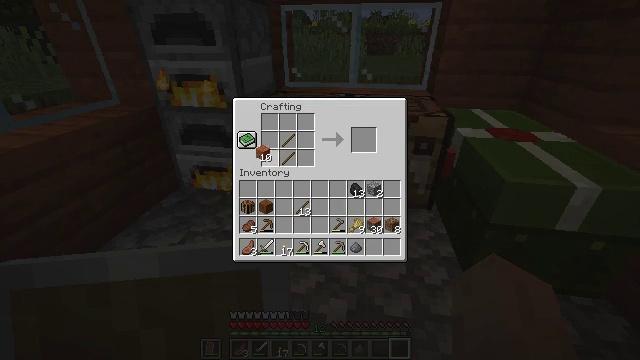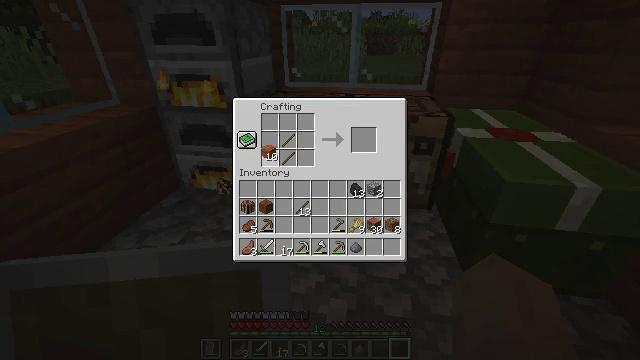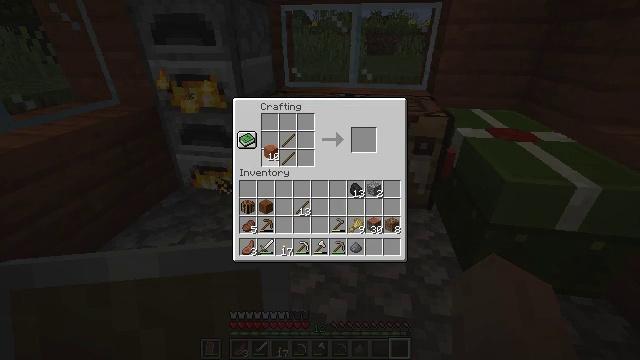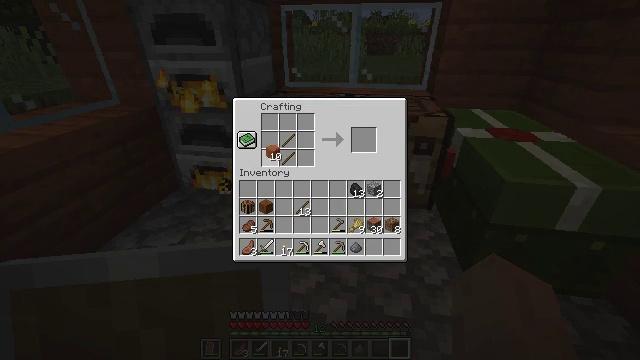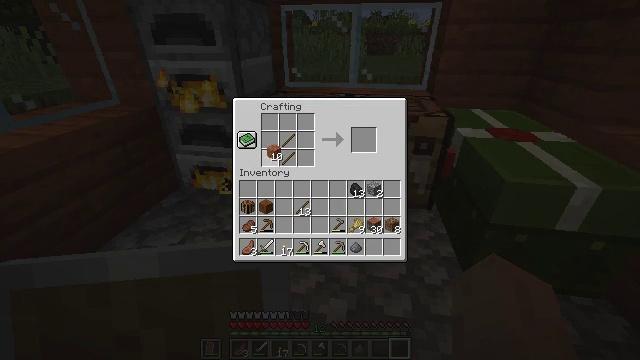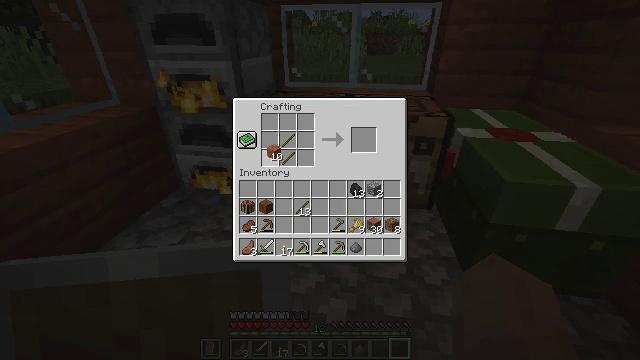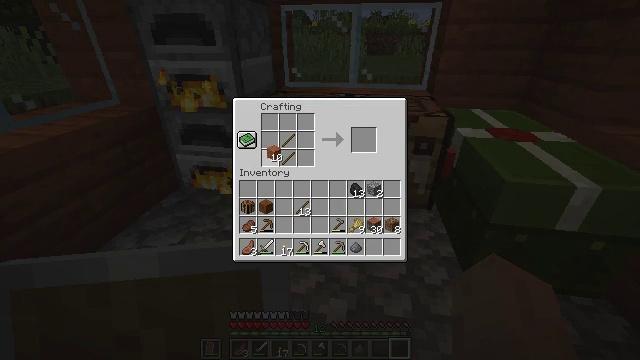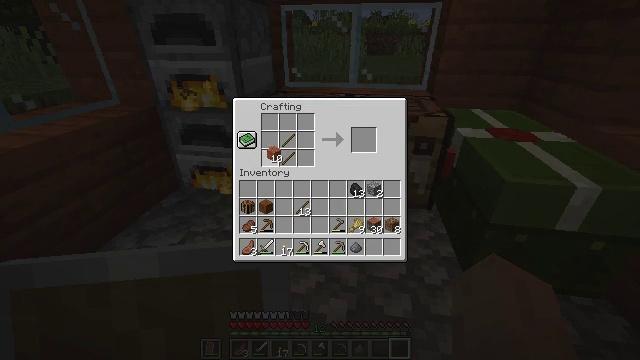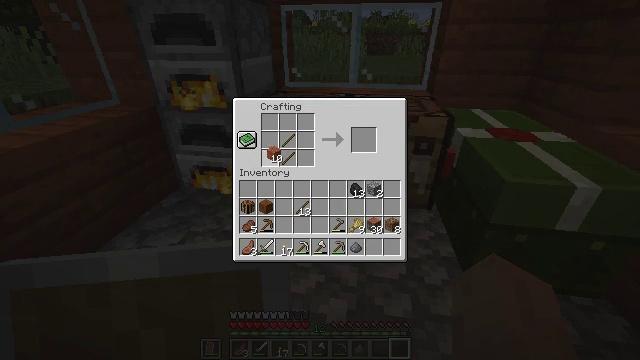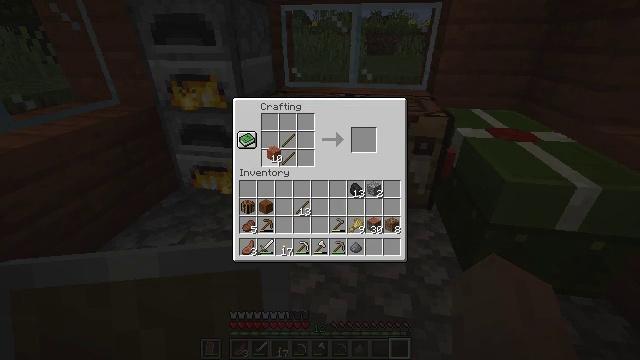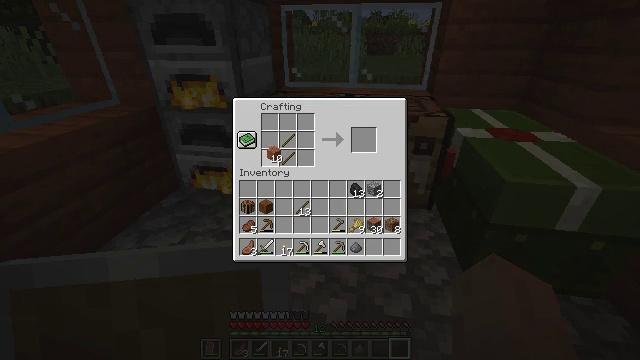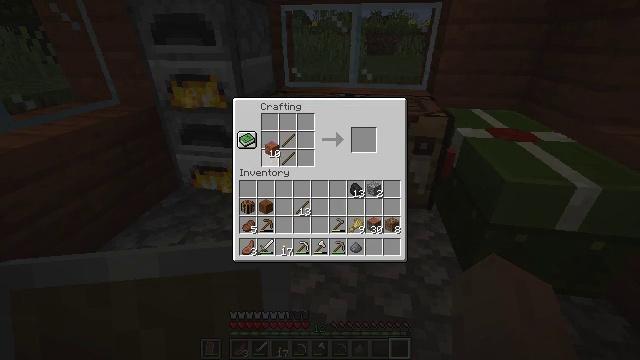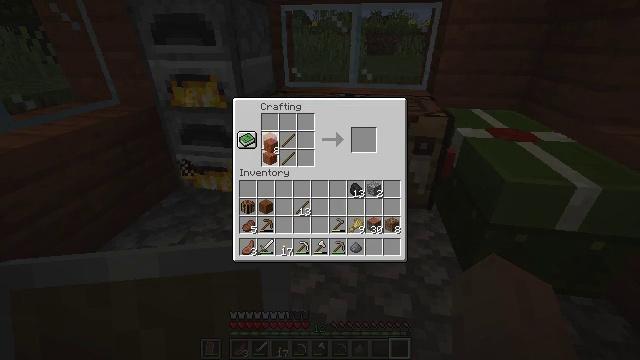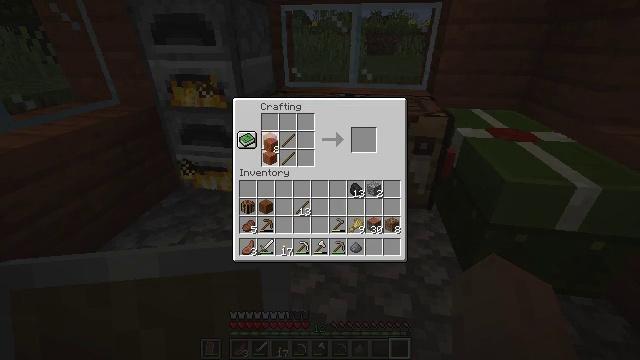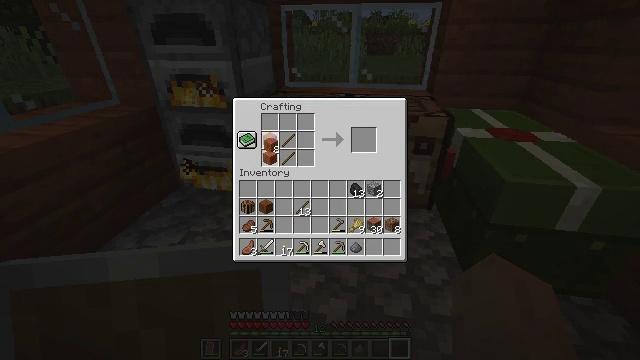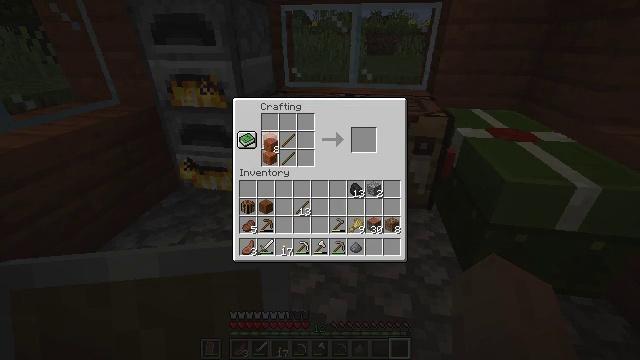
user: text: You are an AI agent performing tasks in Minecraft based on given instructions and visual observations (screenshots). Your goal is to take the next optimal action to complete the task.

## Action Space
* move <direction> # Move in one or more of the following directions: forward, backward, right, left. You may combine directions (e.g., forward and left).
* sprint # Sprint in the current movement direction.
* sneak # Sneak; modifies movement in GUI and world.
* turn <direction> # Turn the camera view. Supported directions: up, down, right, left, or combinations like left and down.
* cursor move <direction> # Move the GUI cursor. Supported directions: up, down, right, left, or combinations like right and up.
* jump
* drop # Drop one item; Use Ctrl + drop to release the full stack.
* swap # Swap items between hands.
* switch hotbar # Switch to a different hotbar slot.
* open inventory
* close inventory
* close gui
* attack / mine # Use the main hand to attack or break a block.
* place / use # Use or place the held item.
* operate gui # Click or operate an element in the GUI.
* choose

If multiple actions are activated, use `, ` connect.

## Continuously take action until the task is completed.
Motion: motion action
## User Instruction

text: Combine acacia wood and sticks in a crafting table for an acacia fence.
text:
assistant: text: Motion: no_op
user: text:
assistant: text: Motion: no_op
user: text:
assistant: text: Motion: no_op
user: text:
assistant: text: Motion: no_op
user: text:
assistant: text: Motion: no_op
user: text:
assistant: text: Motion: no_op
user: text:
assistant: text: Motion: no_op
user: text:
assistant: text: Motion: no_op
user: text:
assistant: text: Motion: choose
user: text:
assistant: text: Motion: choose
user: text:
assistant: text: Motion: choose
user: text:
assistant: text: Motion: choose
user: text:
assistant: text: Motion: choose
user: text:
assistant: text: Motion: choose
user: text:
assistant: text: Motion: no_op
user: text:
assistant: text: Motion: cursor move right
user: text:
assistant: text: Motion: cursor move right
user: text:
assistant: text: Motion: no_op
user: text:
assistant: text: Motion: no_op
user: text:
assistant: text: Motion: no_op
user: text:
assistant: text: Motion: no_op
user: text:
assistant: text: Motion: no_op
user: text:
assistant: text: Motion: no_op
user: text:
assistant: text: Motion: no_op
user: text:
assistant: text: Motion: no_op
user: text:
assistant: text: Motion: no_op
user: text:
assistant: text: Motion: no_op
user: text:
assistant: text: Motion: no_op
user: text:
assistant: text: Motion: choose
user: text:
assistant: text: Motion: choose